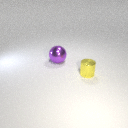
large purple metal sphere behind small yellow metal cylinder